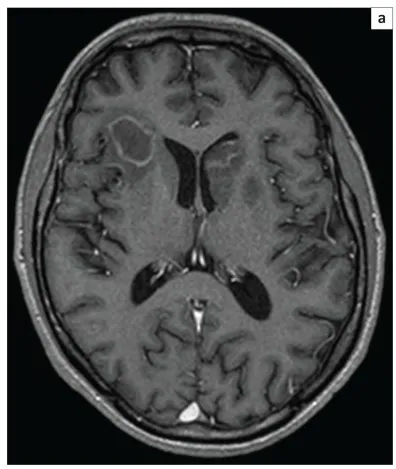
Post-gadolinium T1 contrast enhanced axial slices from MRI brain performed 2 days following the initial clinical presentation. Multiple ring-enhancing lesions are seen within the right frontal Effacement of anterior horn of the left lateral ventricle is noted (a).
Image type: radiology (mri)